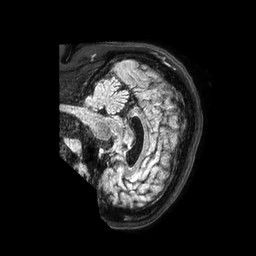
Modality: FLAIR
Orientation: sagittal
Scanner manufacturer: philips
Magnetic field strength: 3 T
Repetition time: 4.8 s
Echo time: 0.34 s